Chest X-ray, PA view. Patient: 64 years old, sex M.
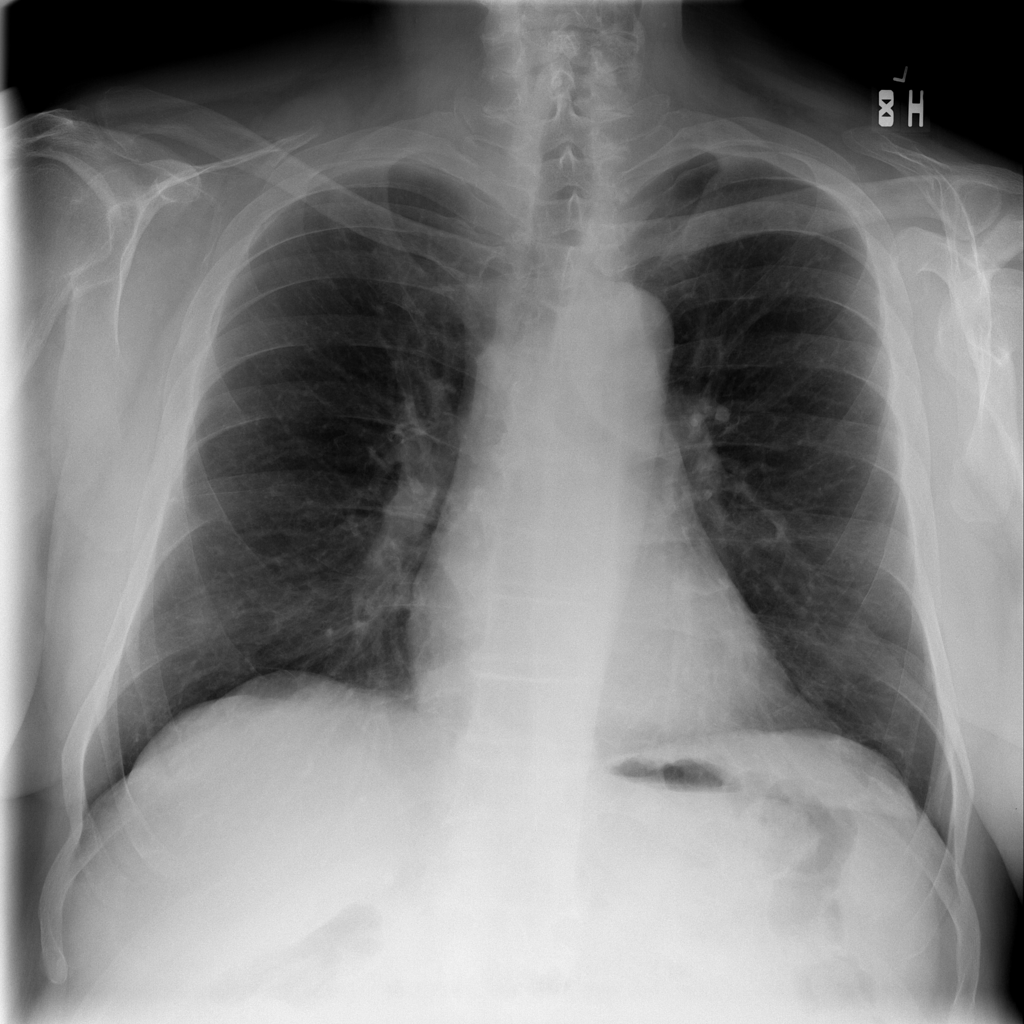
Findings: Infiltration